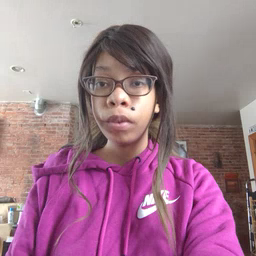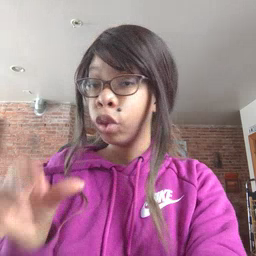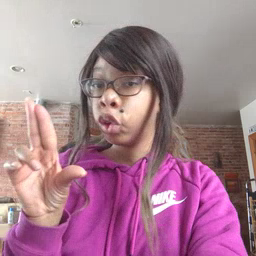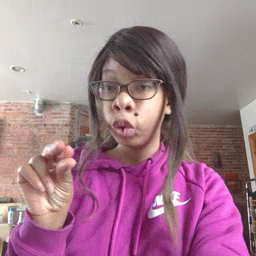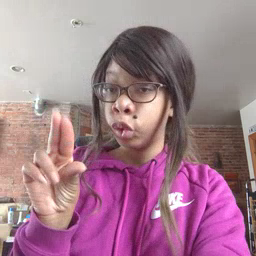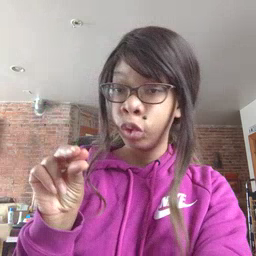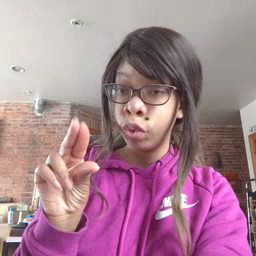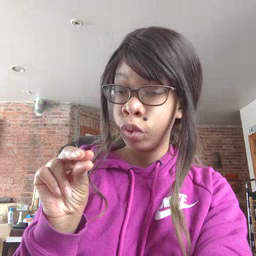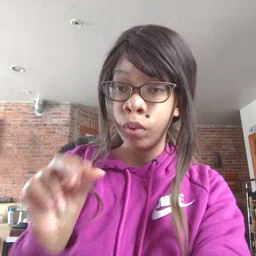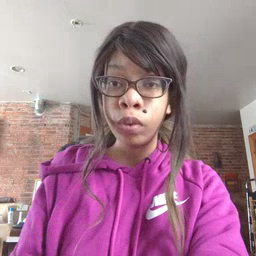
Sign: no